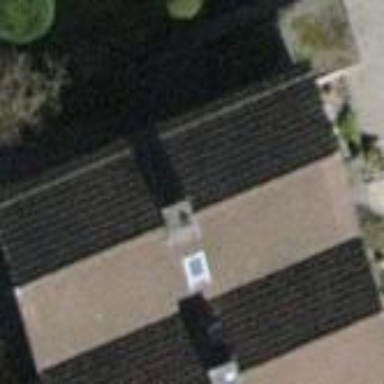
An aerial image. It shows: Building with tiled roof.